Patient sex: M
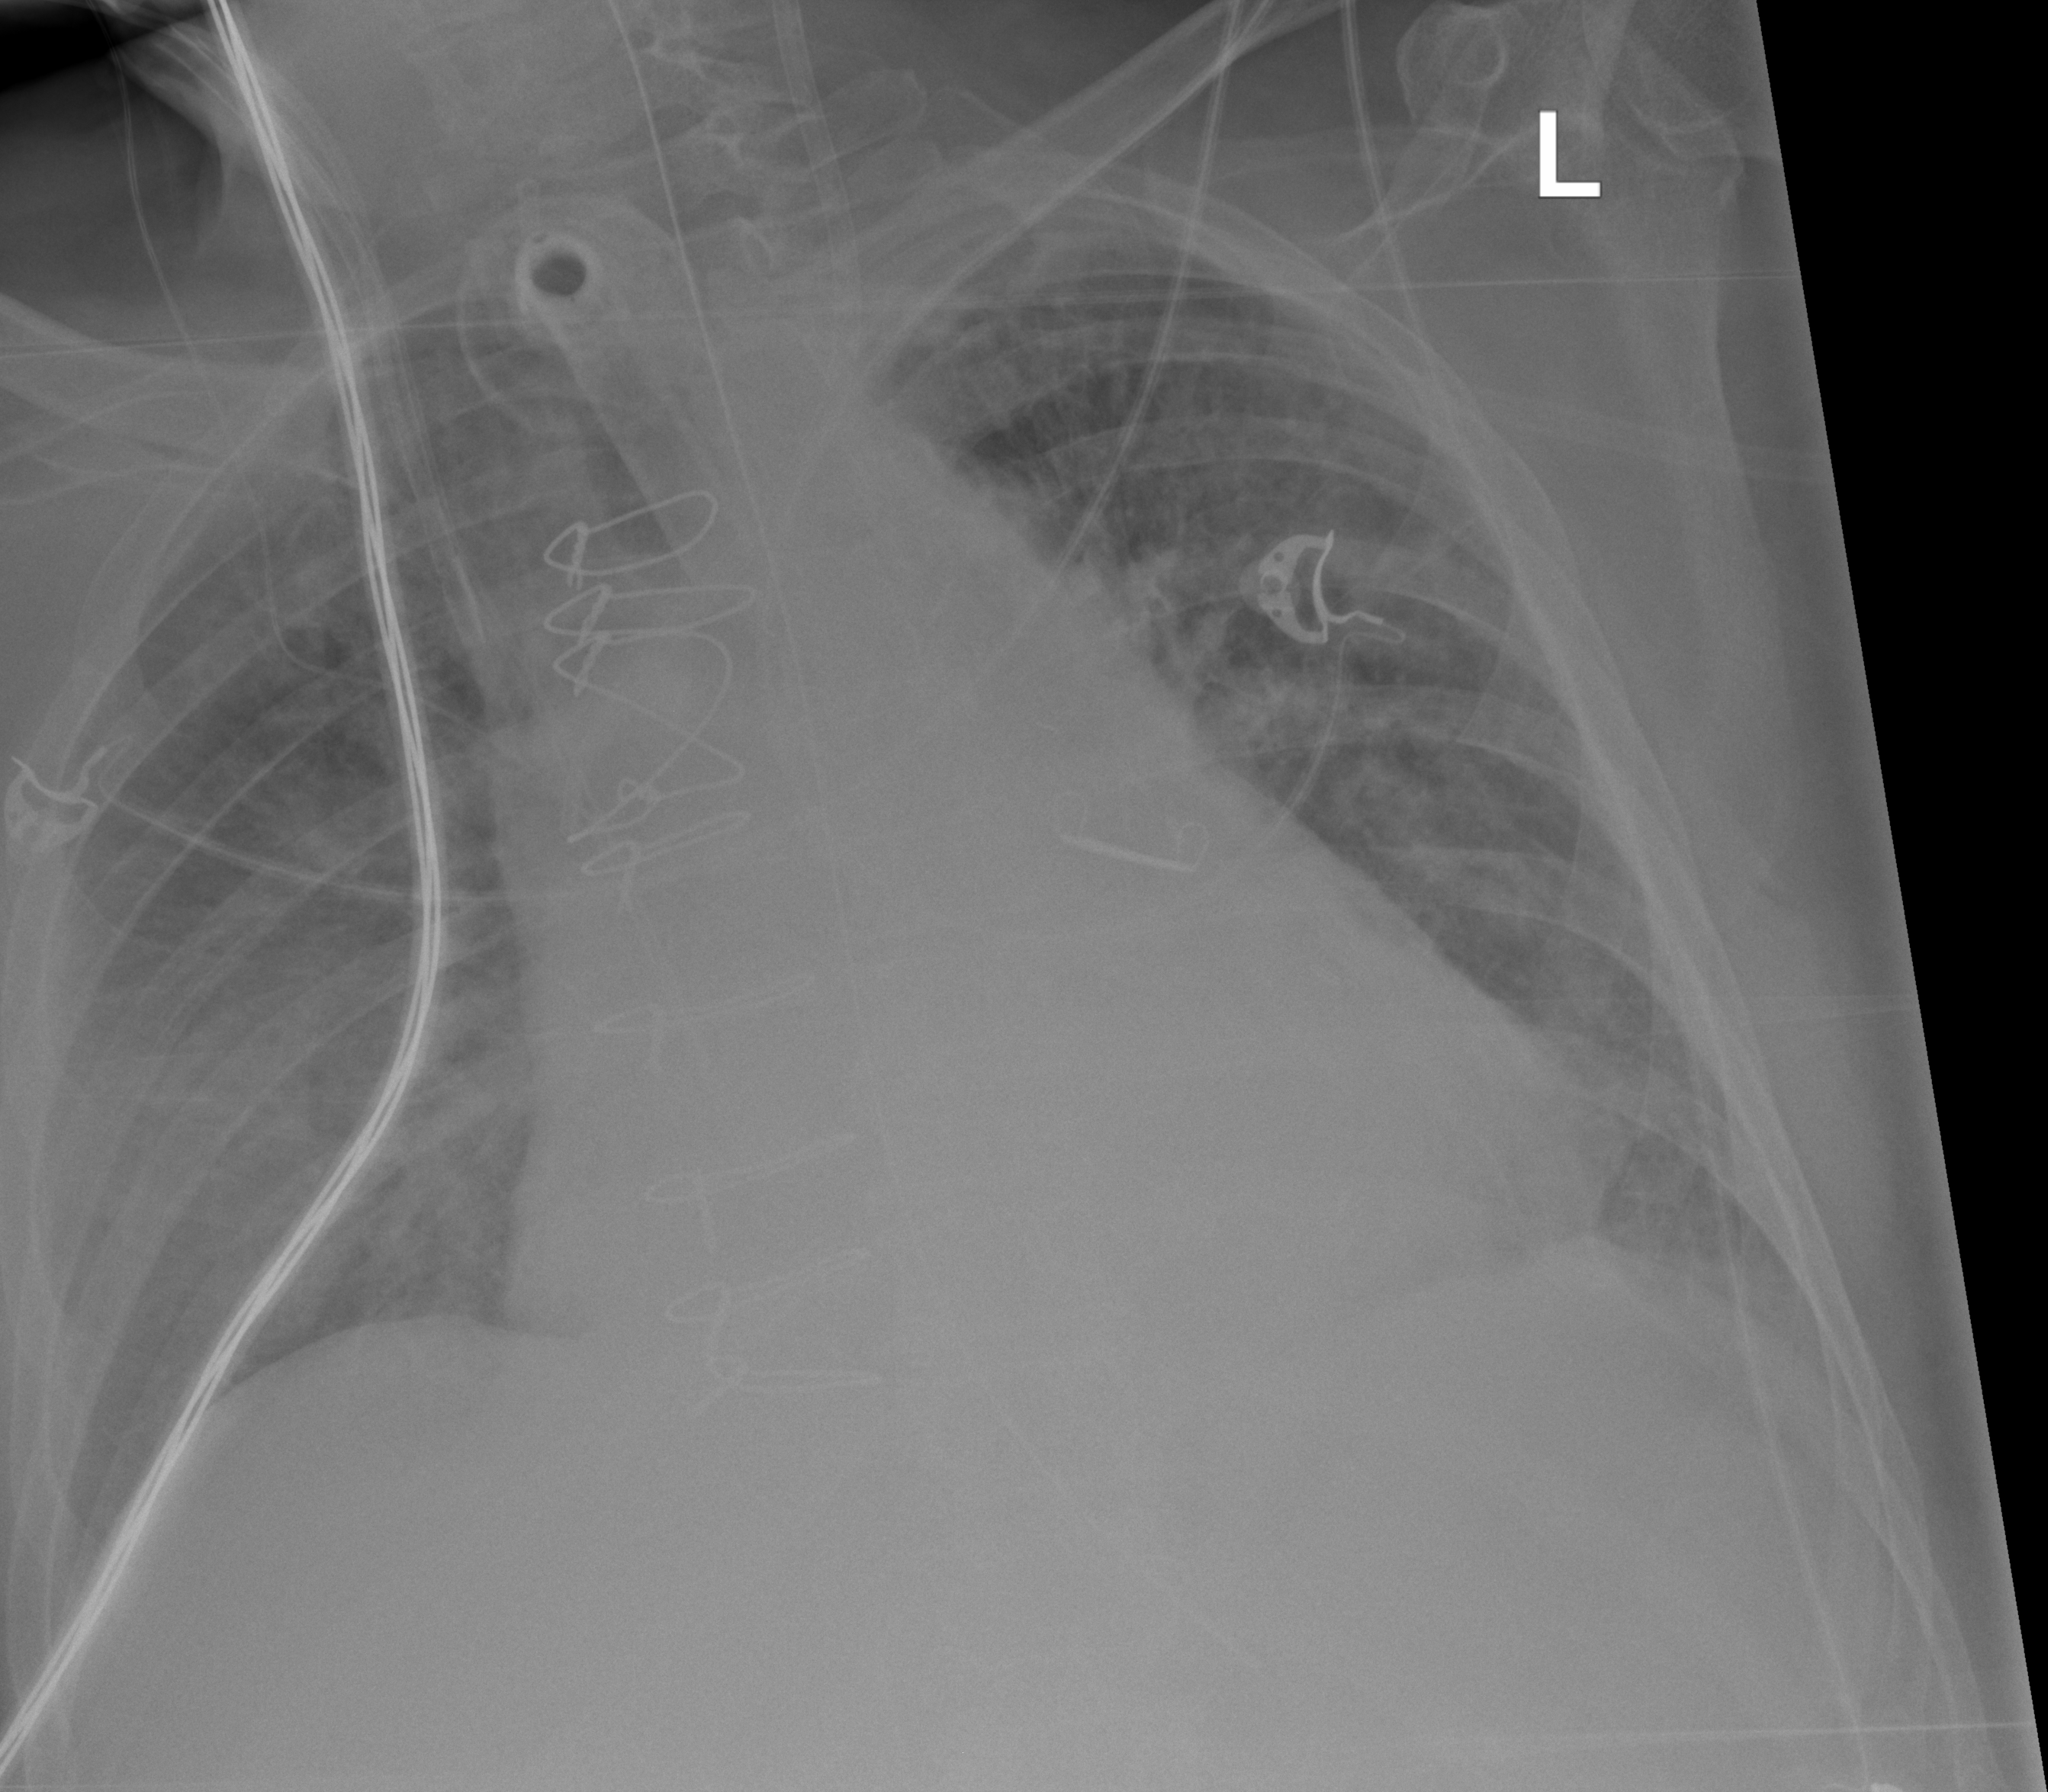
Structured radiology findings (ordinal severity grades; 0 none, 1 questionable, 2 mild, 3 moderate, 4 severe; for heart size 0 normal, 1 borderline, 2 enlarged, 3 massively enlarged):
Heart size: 2
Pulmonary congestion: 2
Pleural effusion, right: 2
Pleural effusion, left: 2
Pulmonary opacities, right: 1
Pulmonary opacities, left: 1
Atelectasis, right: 2
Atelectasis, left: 2